Question: I have a table view cell, which I am trying to connect to a view controller (table view is menu, titled equations) (view controller also has navigation controller and navigation bar, titled quadratics), however, when I control-click the table view cell and drag to the view controller and select "show", it works in the build, but it does not show a back button in the view controller, would there be any way to fix this (preferably with a story board and not programmatically).
Also, how would I make the animation from table view to view controller a right to left slide, and vice versa?

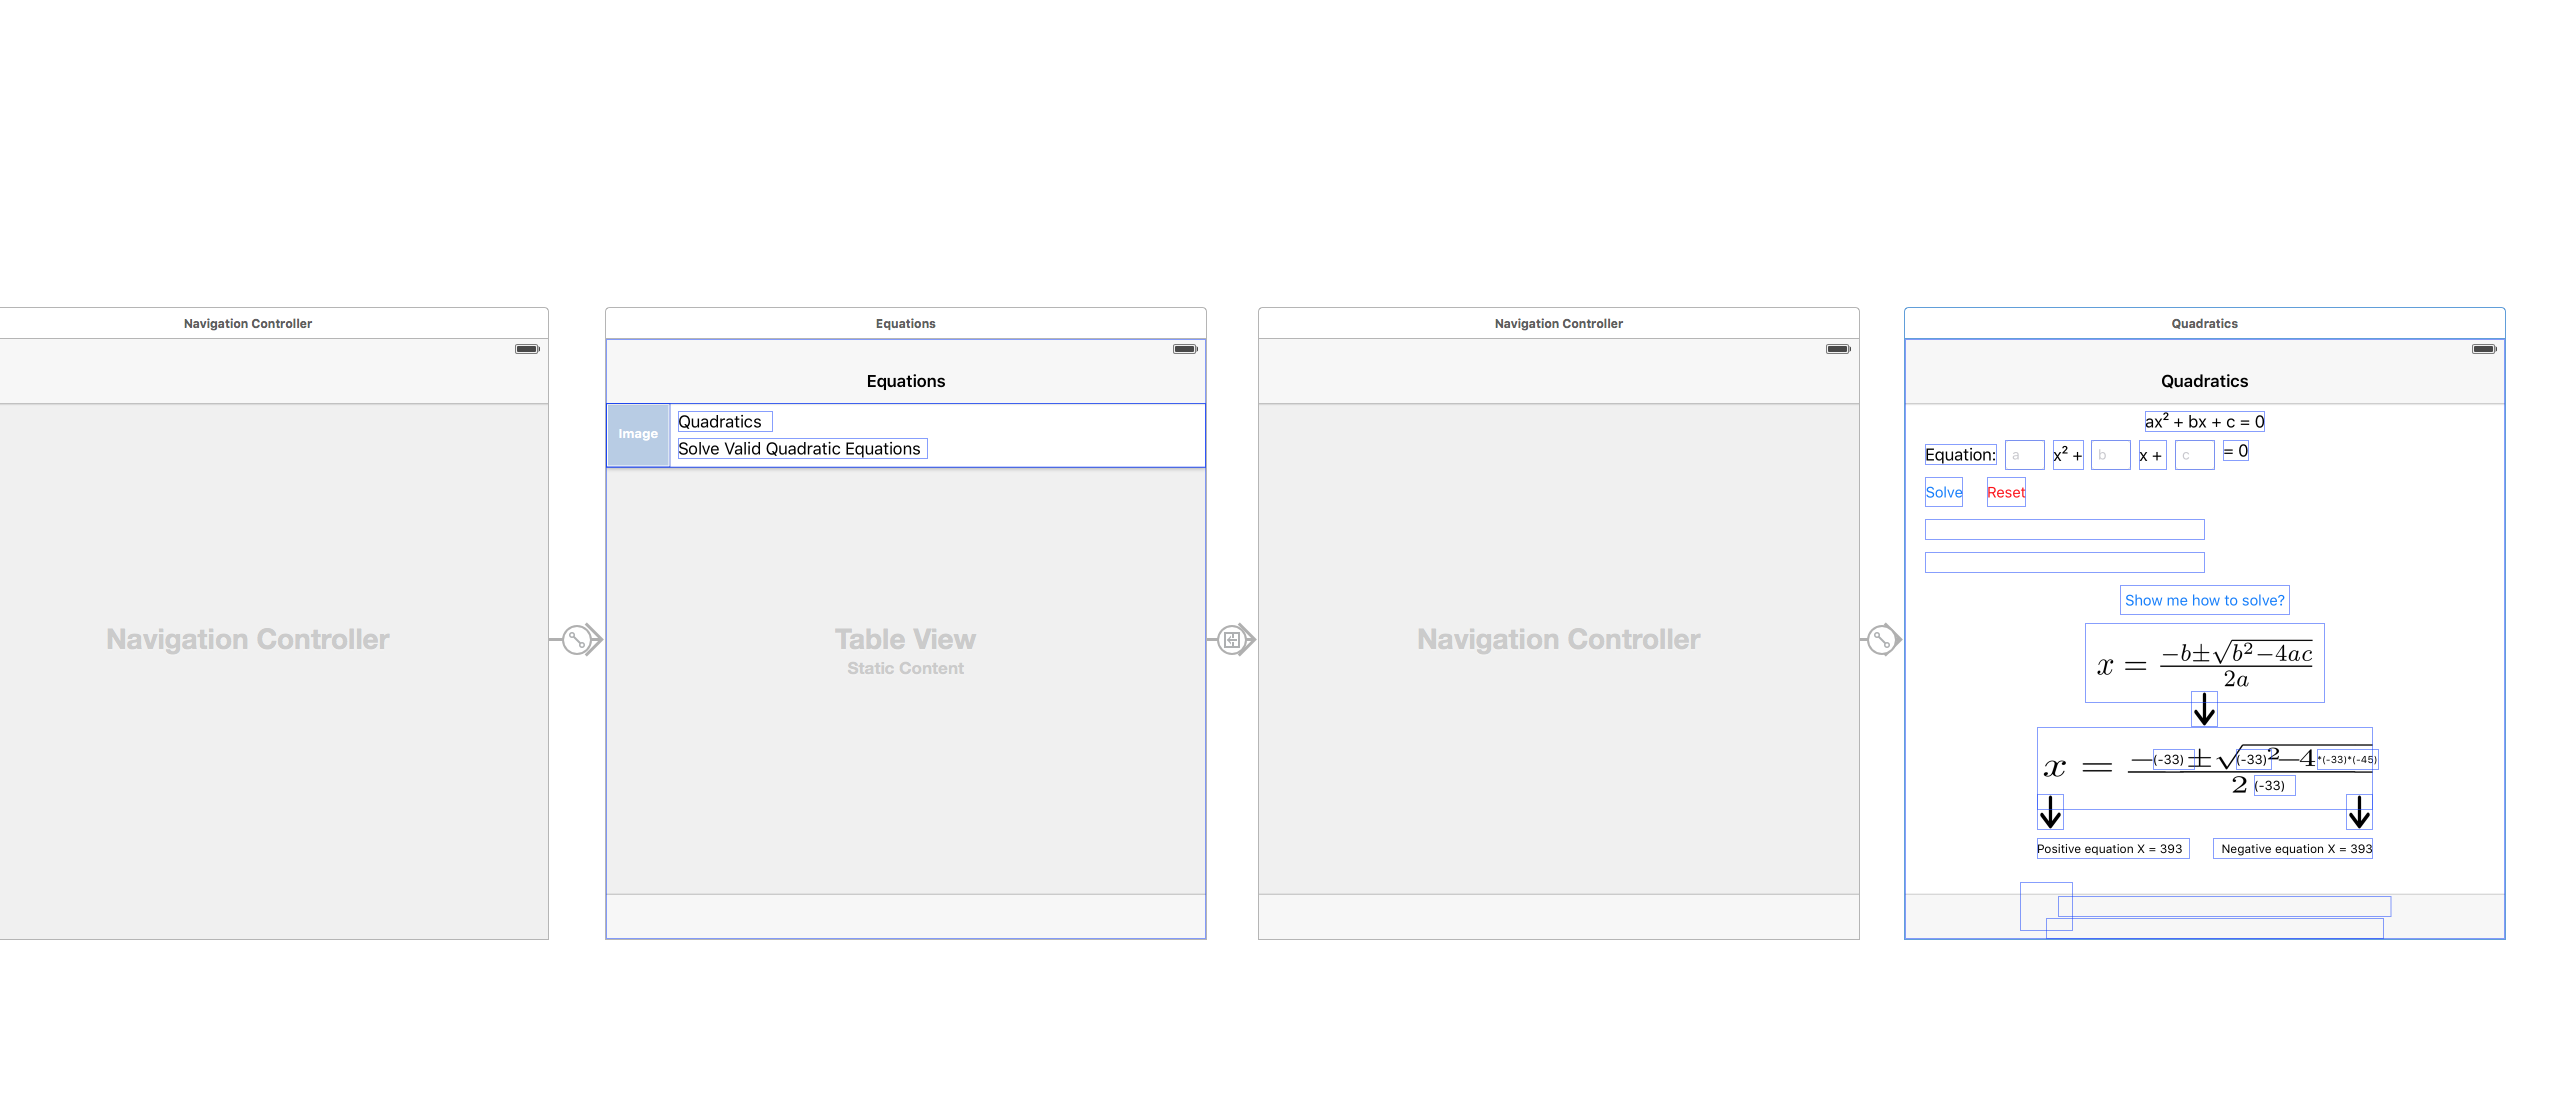
Answer: You do not need to have the second navigation controller in between your 2nd and 3rd view controller. Delete the navigation controller between your menu (table view controller) and equations view. And create a segue between them directly. This will add the equations view to the navigation stack and you will get the desired animation and back button automatically.